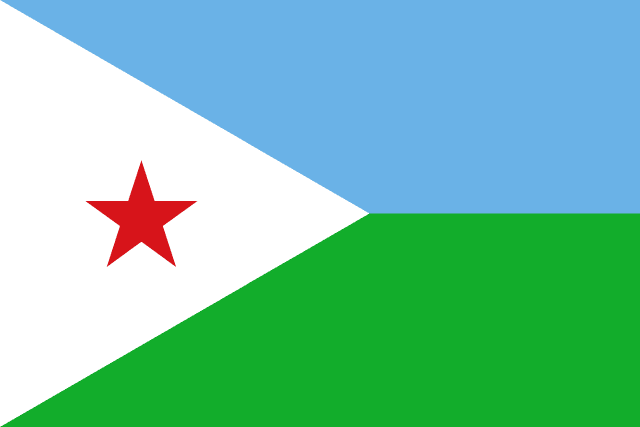
Country: Djibouti
Country code: dj